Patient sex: M
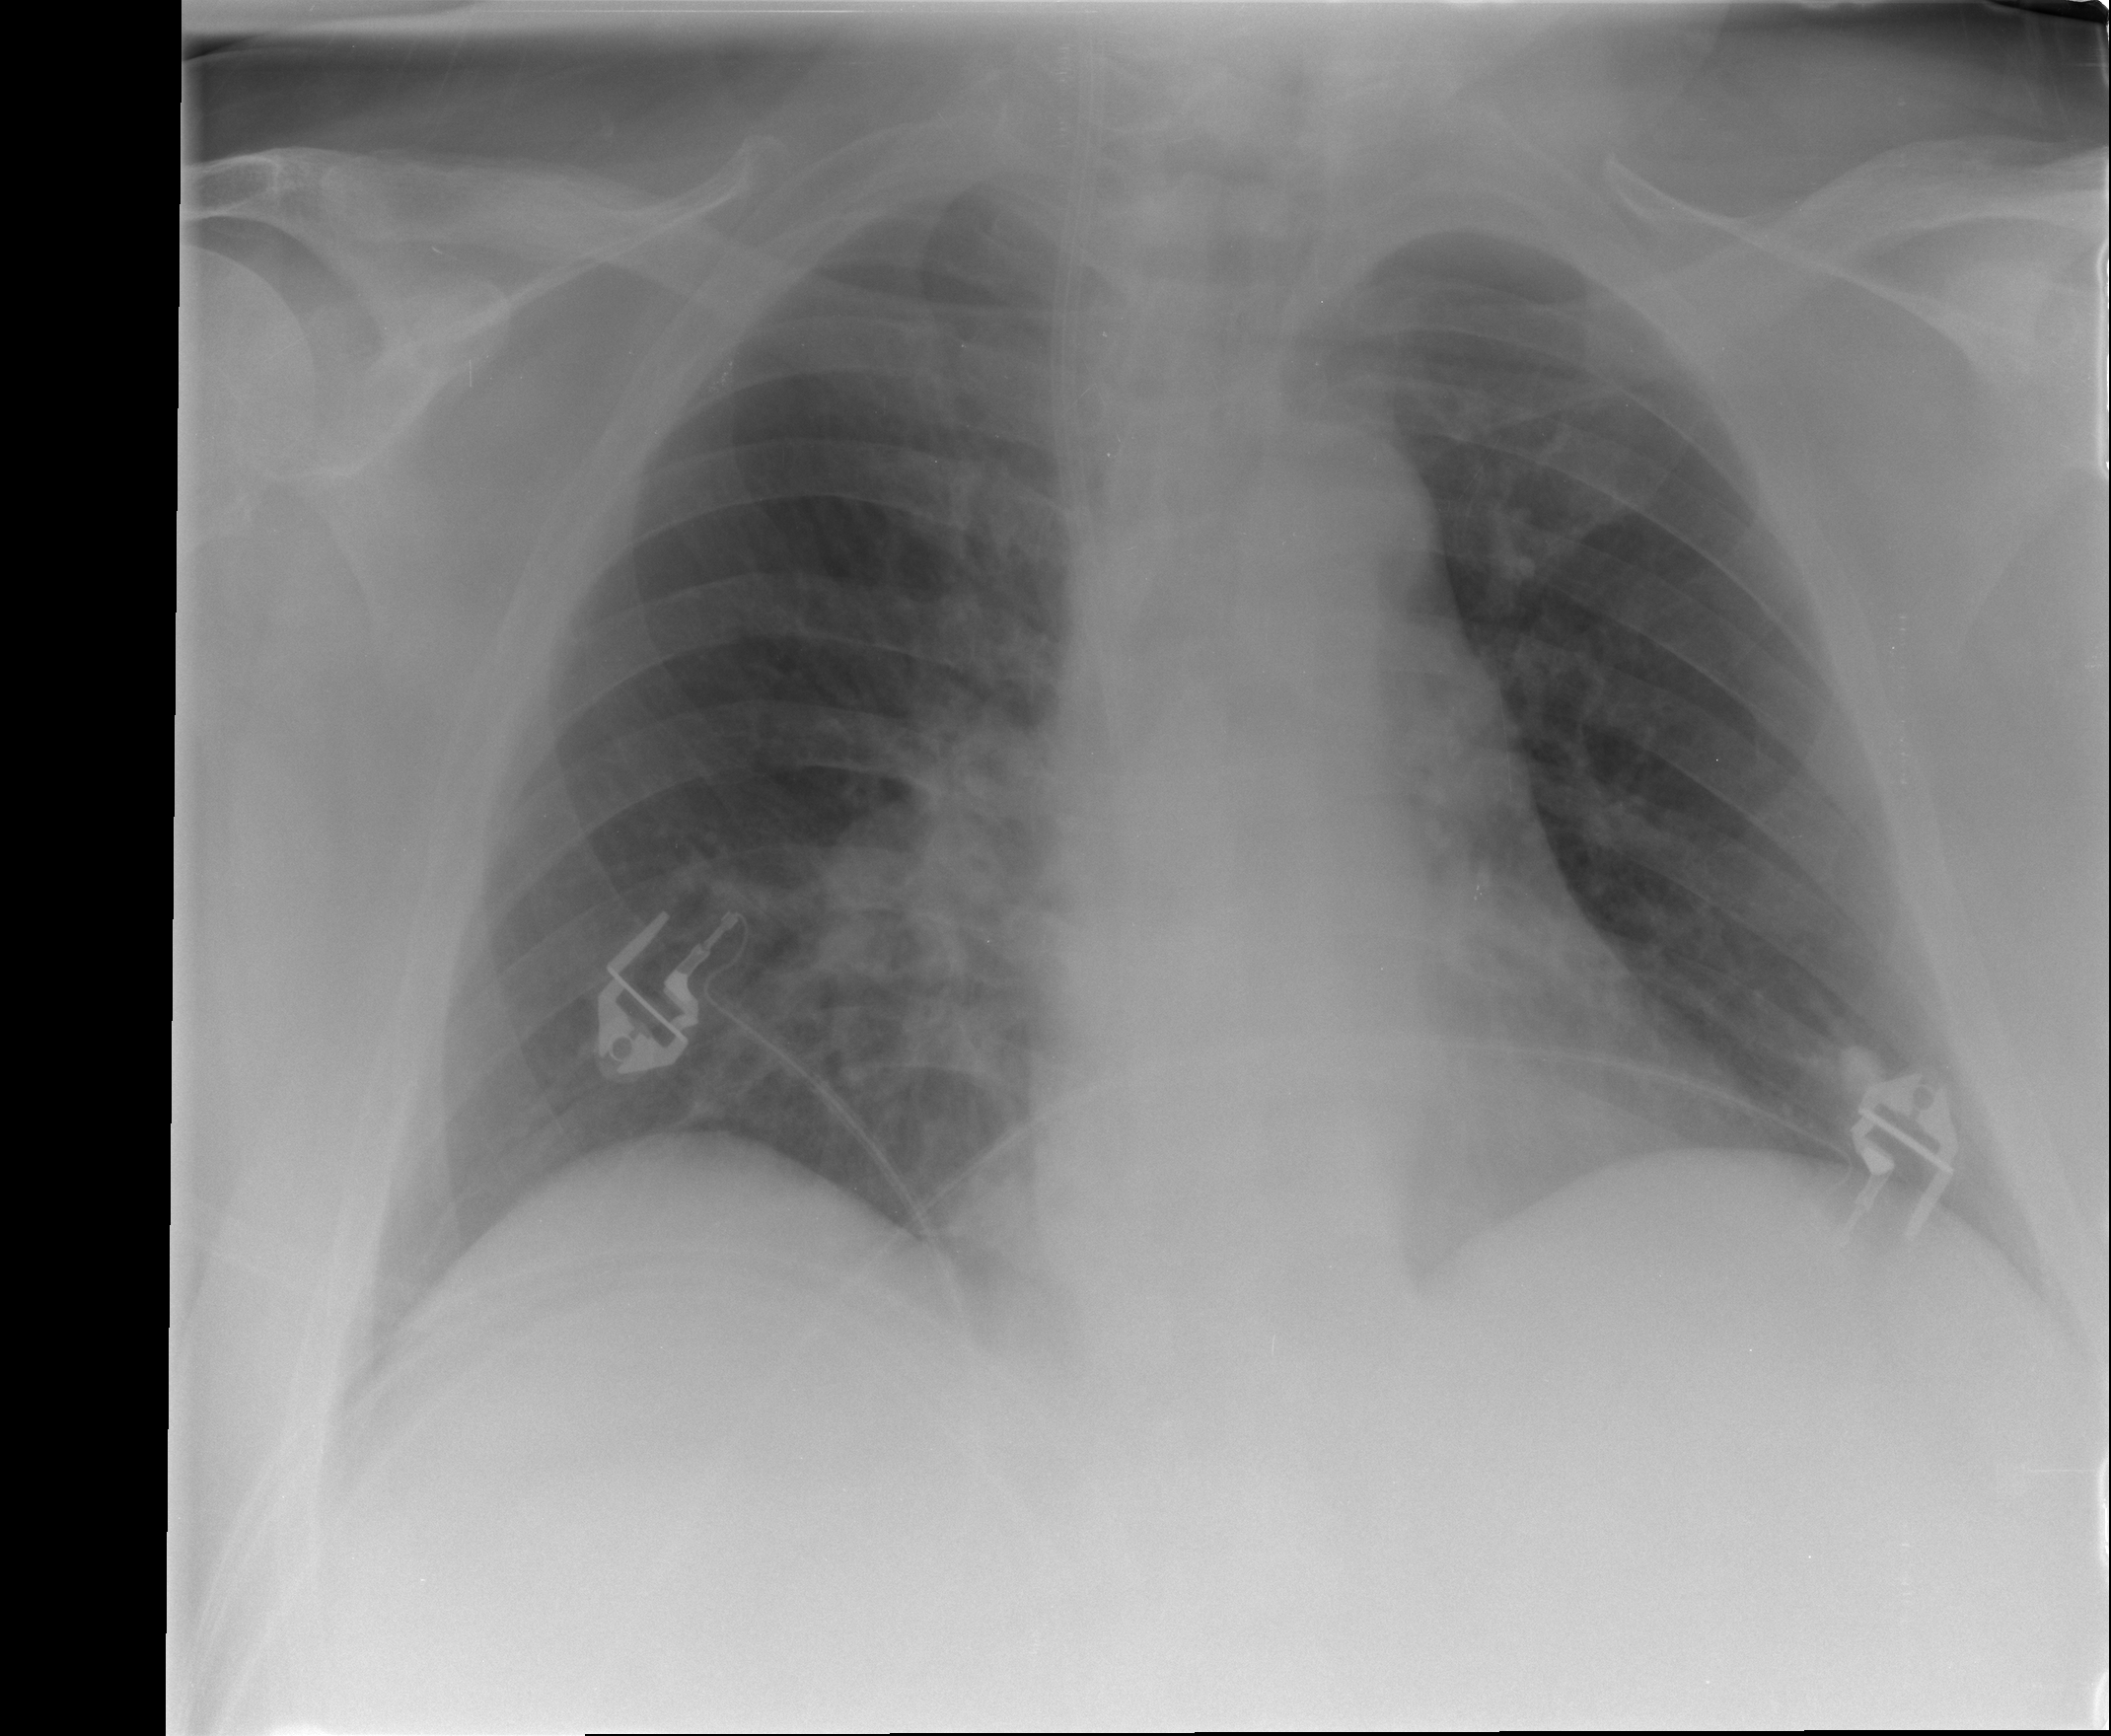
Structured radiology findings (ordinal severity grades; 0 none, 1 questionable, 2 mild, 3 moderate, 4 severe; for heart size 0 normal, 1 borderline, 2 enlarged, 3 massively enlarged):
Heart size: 0
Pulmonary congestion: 0
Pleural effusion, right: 0
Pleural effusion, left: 0
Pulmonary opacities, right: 1
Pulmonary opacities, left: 0
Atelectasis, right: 0
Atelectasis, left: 0